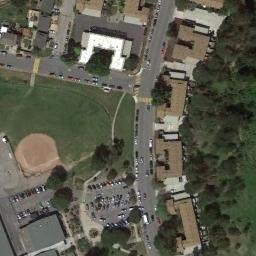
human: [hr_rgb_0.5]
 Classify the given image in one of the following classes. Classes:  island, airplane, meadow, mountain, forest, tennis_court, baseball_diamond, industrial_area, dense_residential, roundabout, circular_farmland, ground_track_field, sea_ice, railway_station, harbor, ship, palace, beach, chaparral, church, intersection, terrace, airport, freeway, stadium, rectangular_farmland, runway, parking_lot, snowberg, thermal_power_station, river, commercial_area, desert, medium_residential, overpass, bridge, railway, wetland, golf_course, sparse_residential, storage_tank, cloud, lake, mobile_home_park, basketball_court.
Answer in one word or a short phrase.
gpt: baseball_diamond